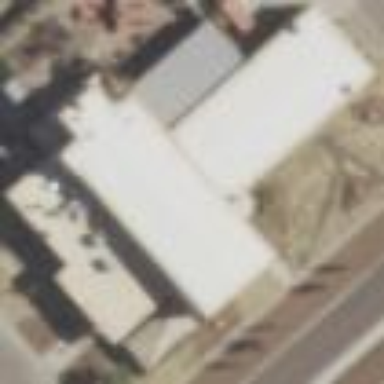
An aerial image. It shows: Community centre building.